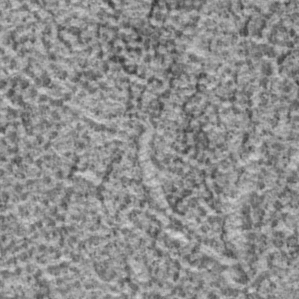
Label: frost